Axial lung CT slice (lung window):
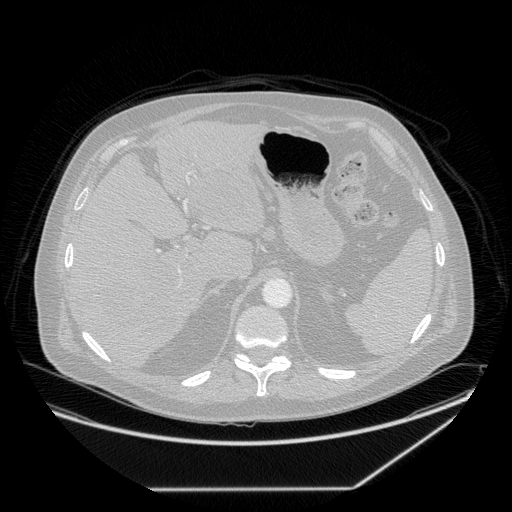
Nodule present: no